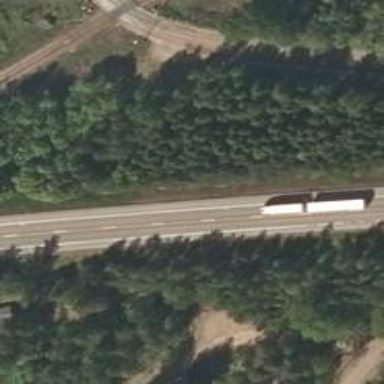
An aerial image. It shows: Asphalt bridge on trunk highway that is designated as motorroad.